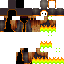
A female skeleton skin with dark skin, wearing brown helmet dressed in a orange robe top and brown pants, featuring a closed mouth.